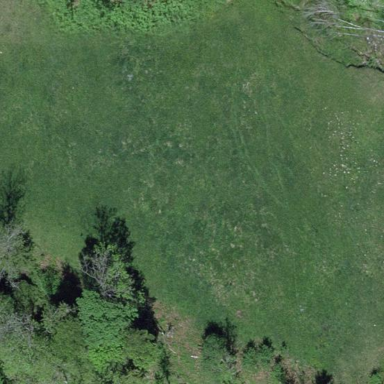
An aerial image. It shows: Beautiful meadow.